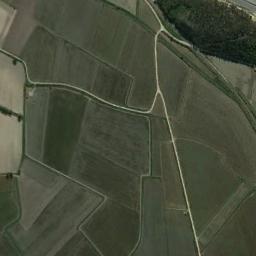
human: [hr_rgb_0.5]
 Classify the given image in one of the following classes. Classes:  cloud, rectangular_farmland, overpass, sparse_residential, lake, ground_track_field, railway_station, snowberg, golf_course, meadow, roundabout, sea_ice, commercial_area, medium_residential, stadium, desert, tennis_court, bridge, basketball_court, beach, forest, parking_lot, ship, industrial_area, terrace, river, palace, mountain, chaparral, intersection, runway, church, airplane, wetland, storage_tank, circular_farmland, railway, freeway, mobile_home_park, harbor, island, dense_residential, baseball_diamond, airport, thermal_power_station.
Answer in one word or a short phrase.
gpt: terrace